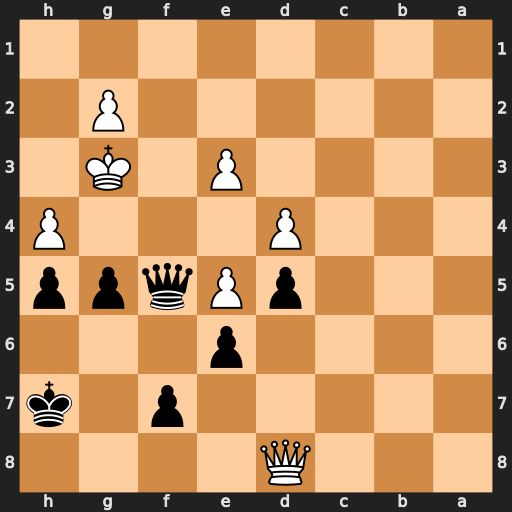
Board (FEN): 3Q4/5p1k/4p3/3pPqpp/3P3P/4P1K1/6P1/8
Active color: b
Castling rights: -
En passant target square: -
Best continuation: Qg4+ Kf2 Qxh4+